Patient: sex M, age 57
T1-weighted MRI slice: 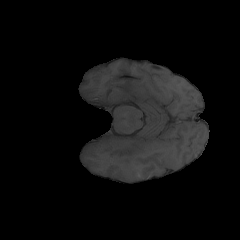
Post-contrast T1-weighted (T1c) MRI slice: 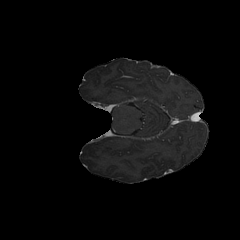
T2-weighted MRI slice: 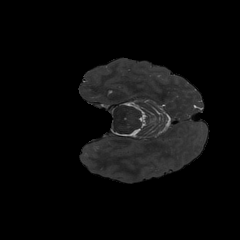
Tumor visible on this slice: no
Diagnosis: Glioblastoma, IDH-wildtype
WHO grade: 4